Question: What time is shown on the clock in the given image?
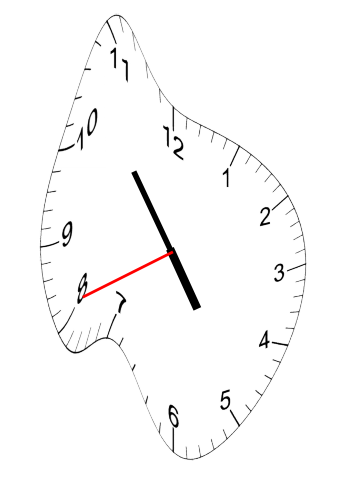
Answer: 04:53:41